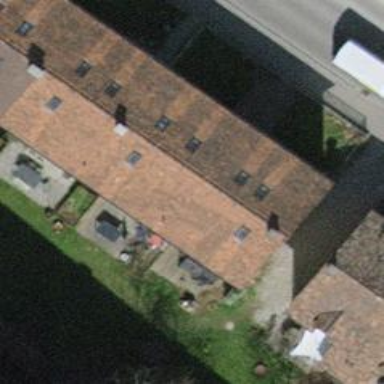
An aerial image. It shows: Terrace-style building with gabled roof.